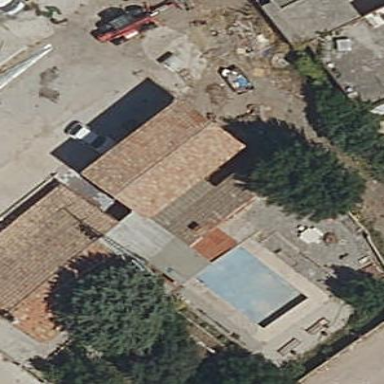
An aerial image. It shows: Detached building.